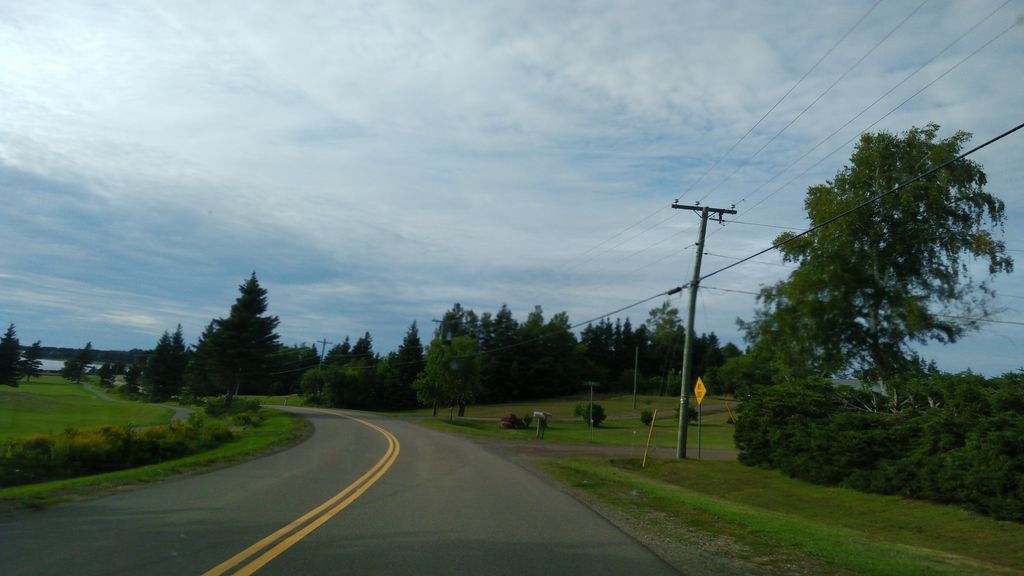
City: charlottetown